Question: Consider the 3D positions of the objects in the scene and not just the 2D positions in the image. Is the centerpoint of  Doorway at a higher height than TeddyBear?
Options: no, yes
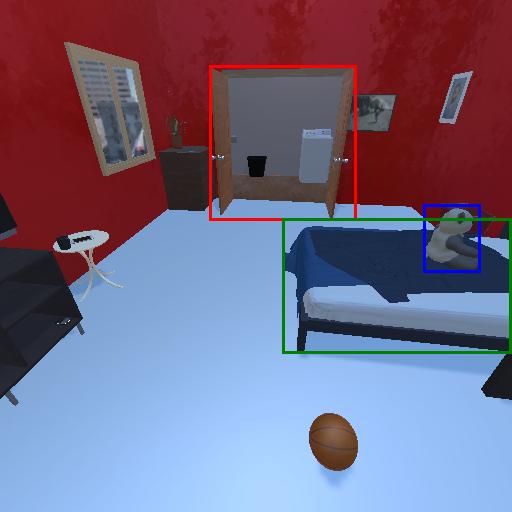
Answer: no